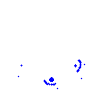
Particle: pion